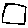
Label: square